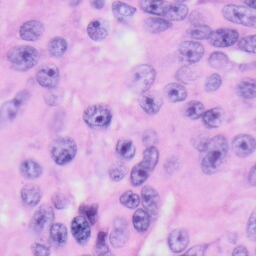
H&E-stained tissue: Skin